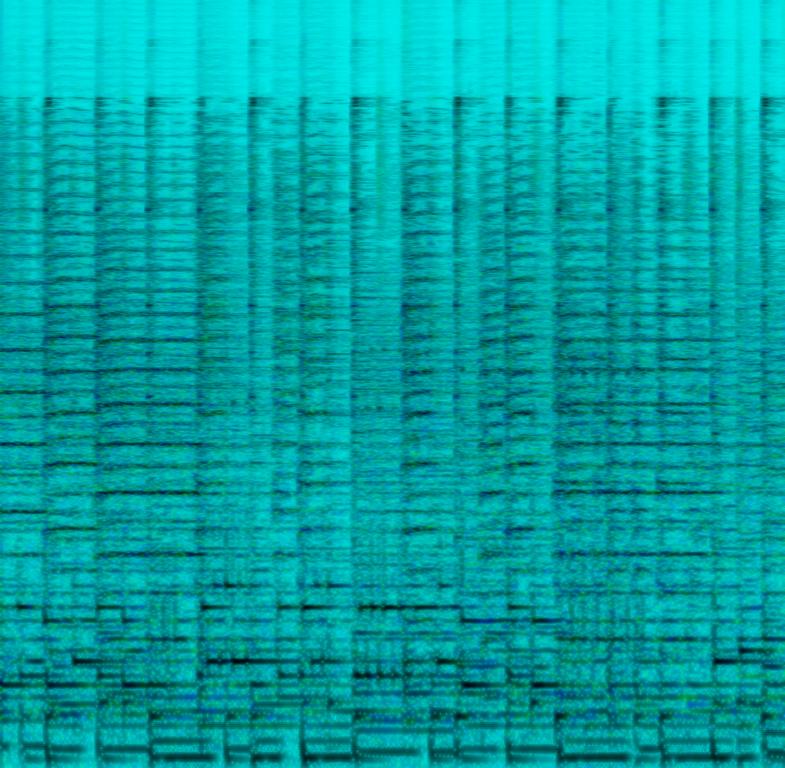
Sounds like happy instrumental karaoke music featuring synthesized horns and a simple chord progression. There is a mallet percussion instrument playing rolls and following a pentatonic melody. Drums playing a simple beat.